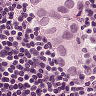
Metastatic tissue present: yes